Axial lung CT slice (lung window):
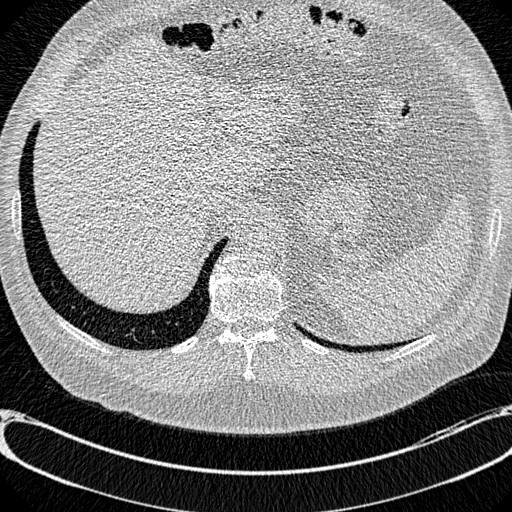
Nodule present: no